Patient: sex M, age 50
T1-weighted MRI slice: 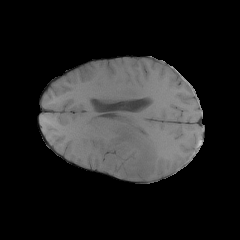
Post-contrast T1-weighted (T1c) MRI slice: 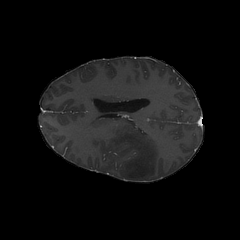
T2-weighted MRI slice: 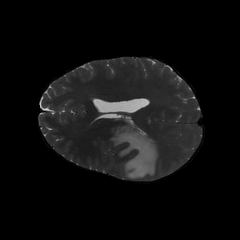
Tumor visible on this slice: yes
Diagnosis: Glioblastoma, IDH-wildtype
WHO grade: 4